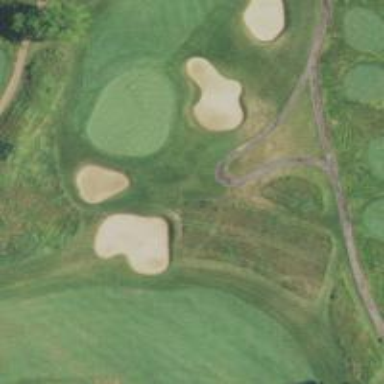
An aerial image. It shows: Golf cartpath that is also road path.